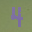
Label: 4